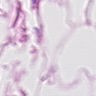
Metastatic tissue present: no